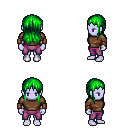
a pixel art fantasy rpg character, female body template, dark elf, purple skin, brown long-sleeve shirt, magenta pants, green unkempt hairstyle, leather bracers, four views (front, back, left, right), 2x2 character sprite sheet, small pixel art, hard edges, no anti-aliasing